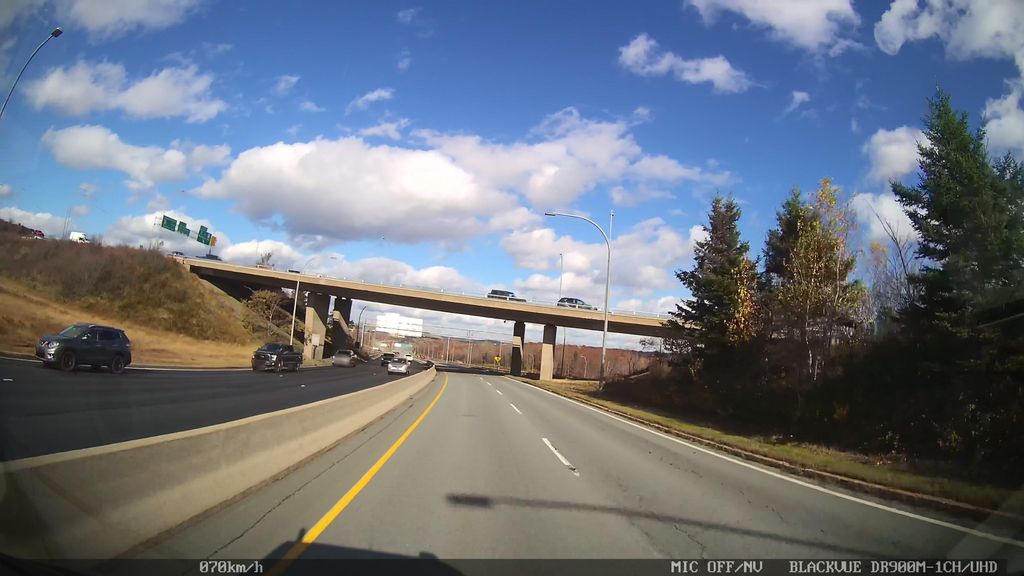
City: halifax